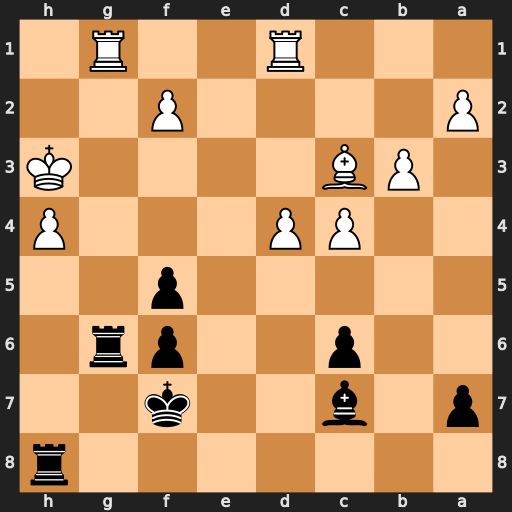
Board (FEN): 7r/p1b2k2/2p2pr1/5p2/2PP3P/1PB4K/P4P2/3R2R1
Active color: b
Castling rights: -
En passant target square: -
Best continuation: Rxh4+ Kxh4 Rh6#